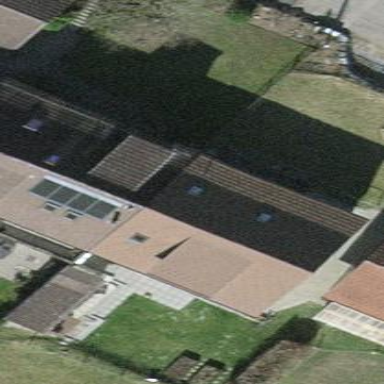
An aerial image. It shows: Gabled roofed house.